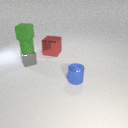
small green rubber cylinder above small gray metal cube